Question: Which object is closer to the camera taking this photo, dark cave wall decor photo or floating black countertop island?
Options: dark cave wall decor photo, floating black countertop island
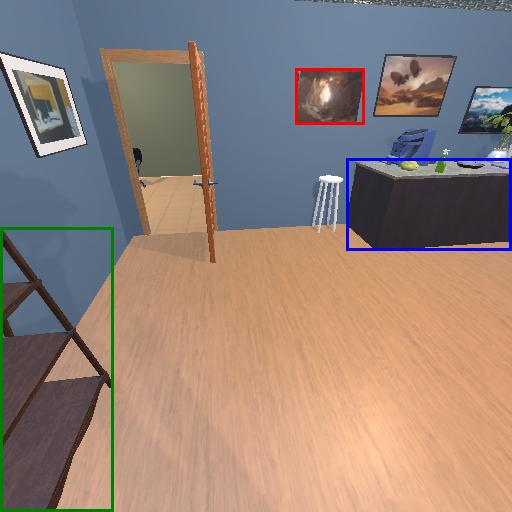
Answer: dark cave wall decor photo